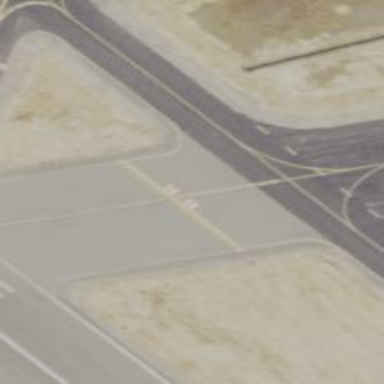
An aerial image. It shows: View of taxiway at the airport.